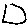
Label: square